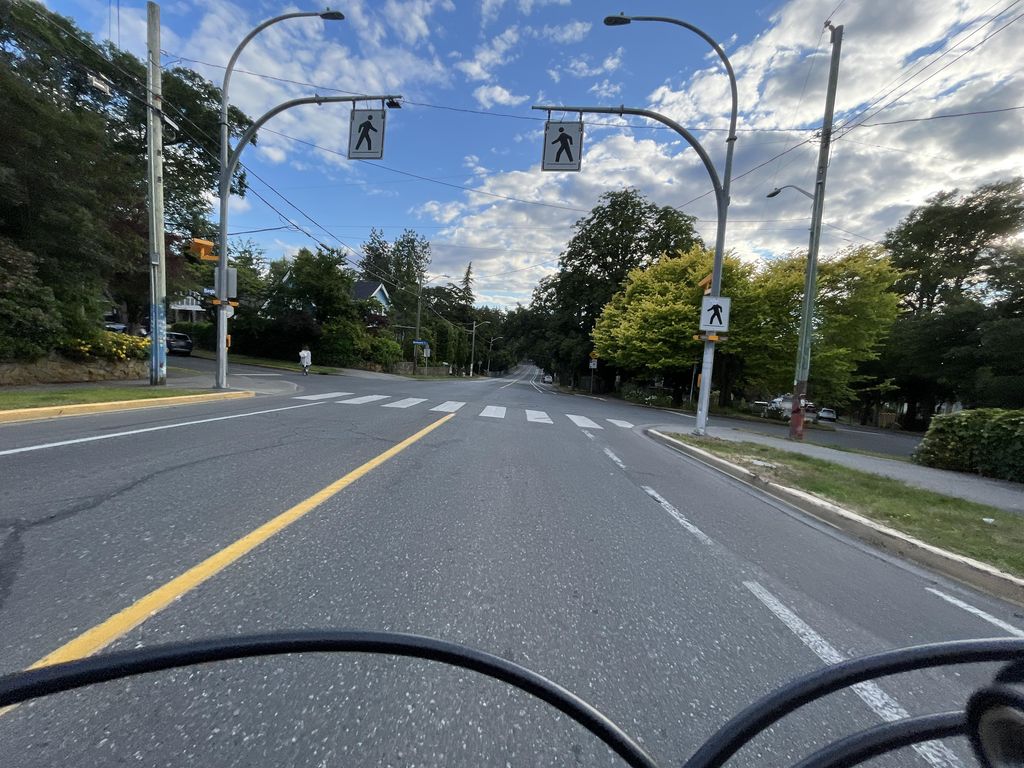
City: victoria